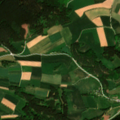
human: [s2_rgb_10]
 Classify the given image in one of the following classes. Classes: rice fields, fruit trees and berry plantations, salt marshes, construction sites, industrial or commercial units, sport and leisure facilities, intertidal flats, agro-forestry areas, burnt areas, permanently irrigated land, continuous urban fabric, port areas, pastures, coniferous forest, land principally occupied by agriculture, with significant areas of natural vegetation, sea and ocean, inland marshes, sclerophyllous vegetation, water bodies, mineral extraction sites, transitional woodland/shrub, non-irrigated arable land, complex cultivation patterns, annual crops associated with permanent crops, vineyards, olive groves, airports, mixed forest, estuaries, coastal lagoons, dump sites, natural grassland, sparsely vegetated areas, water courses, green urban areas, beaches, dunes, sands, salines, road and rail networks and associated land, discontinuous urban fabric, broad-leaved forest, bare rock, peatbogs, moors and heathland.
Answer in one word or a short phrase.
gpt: non-irrigated arable land, complex cultivation patterns, broad-leaved forest, coniferous forest